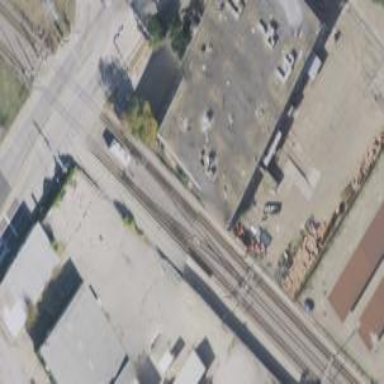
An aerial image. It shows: Light rail siding with electrified contact line.